Field crop: tomato
Growth stage: 1
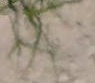
Species: cyperus